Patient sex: M
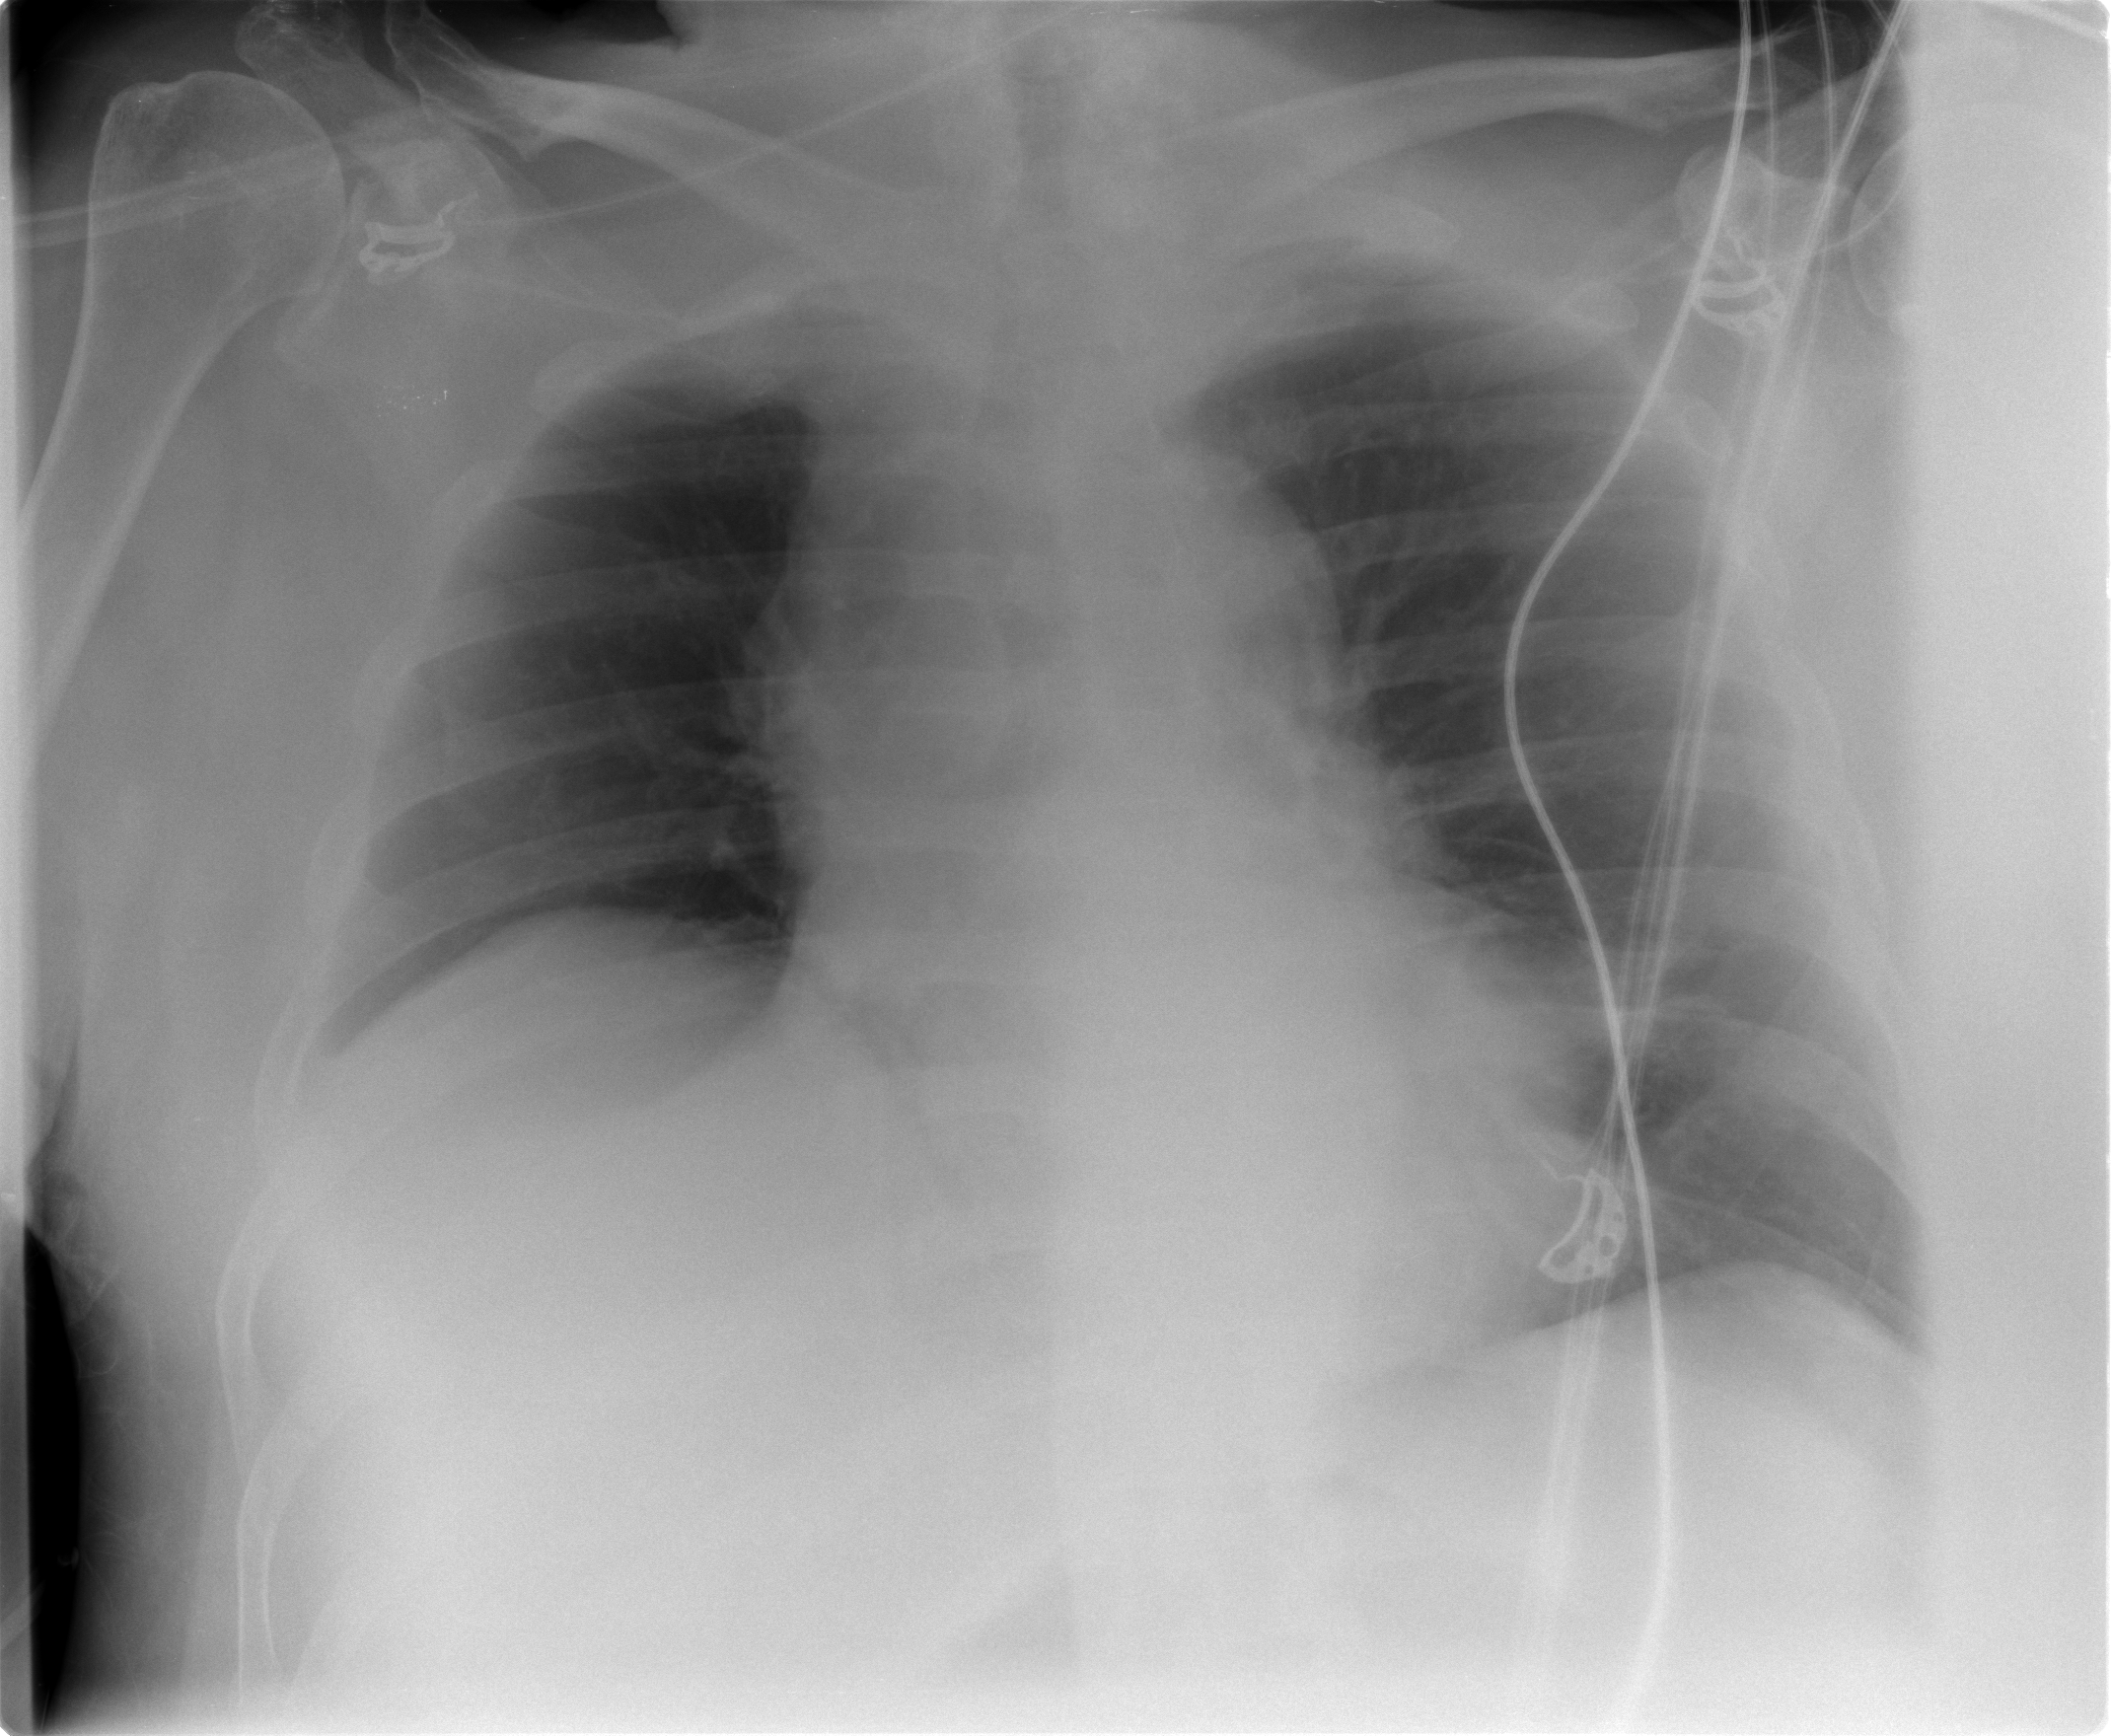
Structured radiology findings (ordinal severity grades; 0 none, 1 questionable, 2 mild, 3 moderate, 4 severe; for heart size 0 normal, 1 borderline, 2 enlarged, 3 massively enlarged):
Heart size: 0
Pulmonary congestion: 0
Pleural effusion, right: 0
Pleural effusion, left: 0
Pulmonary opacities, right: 0
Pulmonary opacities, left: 0
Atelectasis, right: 2
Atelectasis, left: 0